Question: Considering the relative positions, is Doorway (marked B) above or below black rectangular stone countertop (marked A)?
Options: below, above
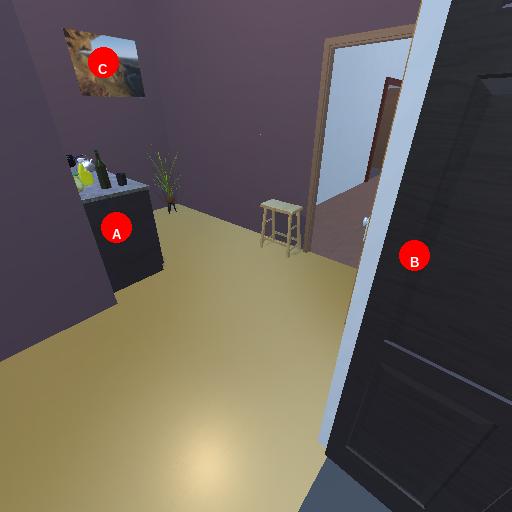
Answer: below